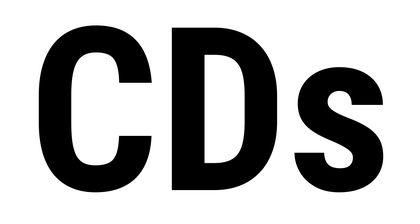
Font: Roboto_Condensed_Bold